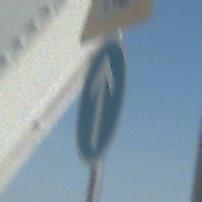
Verkehrszeichen: VorgeschriebeneFahrtrichtungGeradeaus
Zusatzzeichen oben: Arbeitsstelle
Umgebung: Outdoor, Special
Tageszeit: MorningAfternoon
Wetter: Clear
Licht: Natural
Jahreszeit: NotSpecified
Kontrast: HighContrast